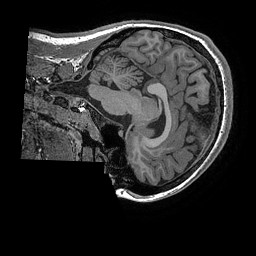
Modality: T1w
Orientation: sagittal
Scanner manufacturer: ge
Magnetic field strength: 3 T
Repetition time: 0.008184 s
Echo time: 0.003192 s